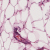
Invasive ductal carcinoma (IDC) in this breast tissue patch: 0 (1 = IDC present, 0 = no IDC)